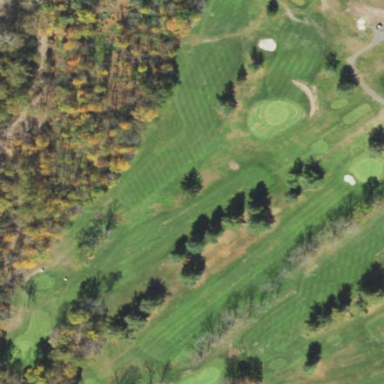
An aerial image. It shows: Golf fairway surrounded by grass.